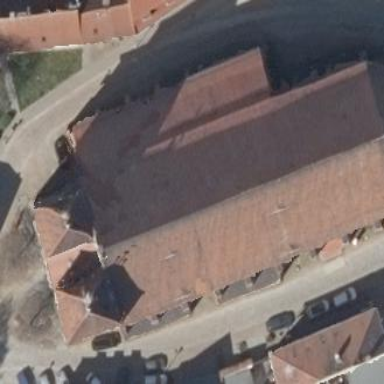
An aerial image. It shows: Historic church building that serves as place of worship.